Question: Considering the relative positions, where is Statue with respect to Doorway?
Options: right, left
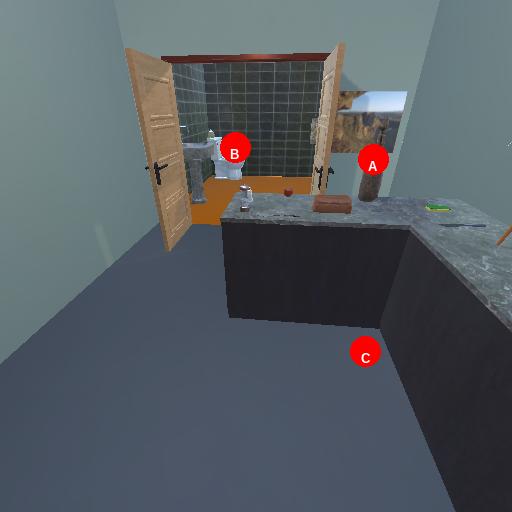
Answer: right